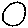
Label: circle